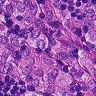
Metastatic tissue present: yes